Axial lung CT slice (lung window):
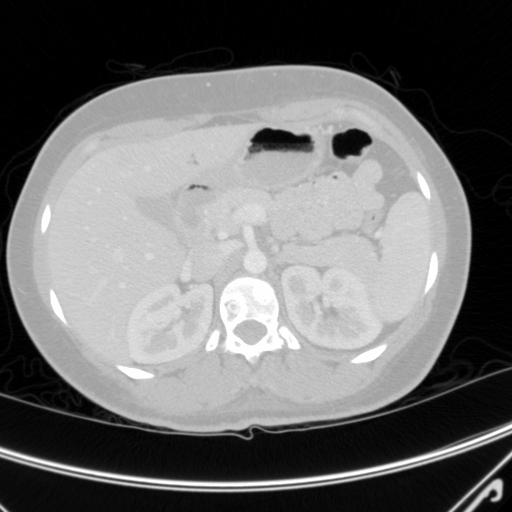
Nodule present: no